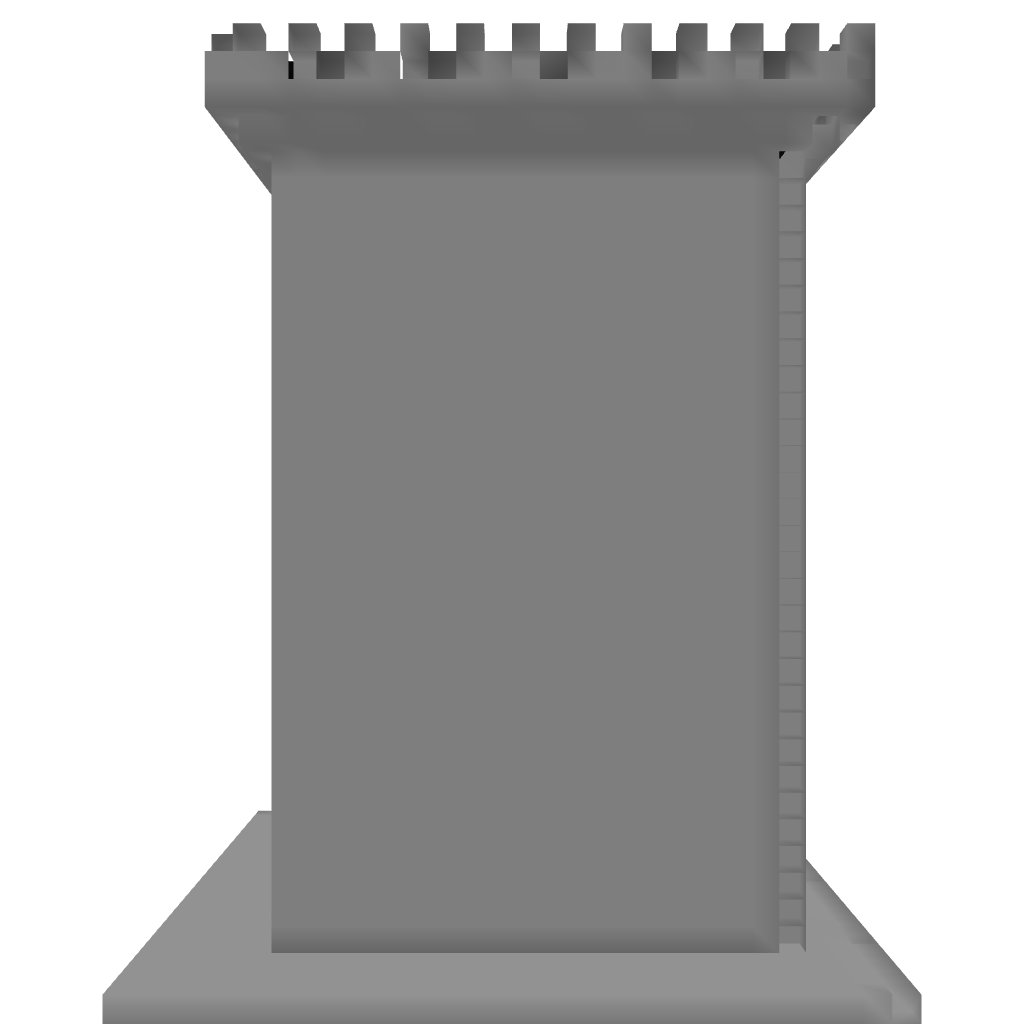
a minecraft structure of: Castle Tower